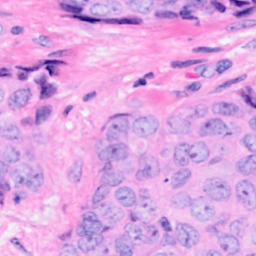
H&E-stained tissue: Breast